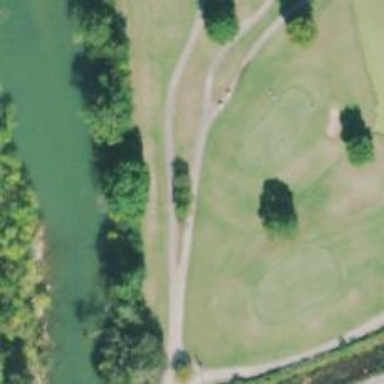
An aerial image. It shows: Footway that resembles golf path.